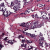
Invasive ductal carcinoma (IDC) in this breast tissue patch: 1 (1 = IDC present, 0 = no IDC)